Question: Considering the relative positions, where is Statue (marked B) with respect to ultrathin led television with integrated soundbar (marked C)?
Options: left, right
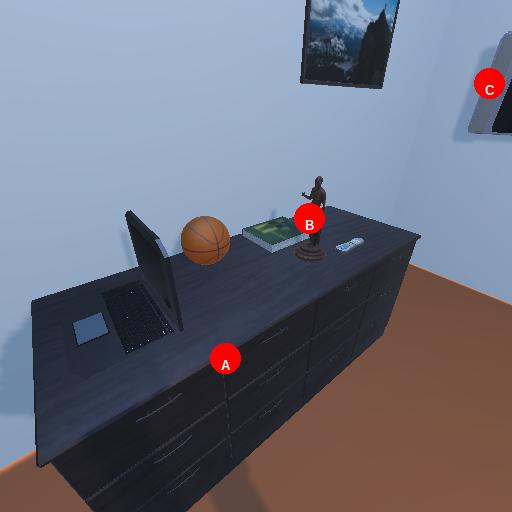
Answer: left